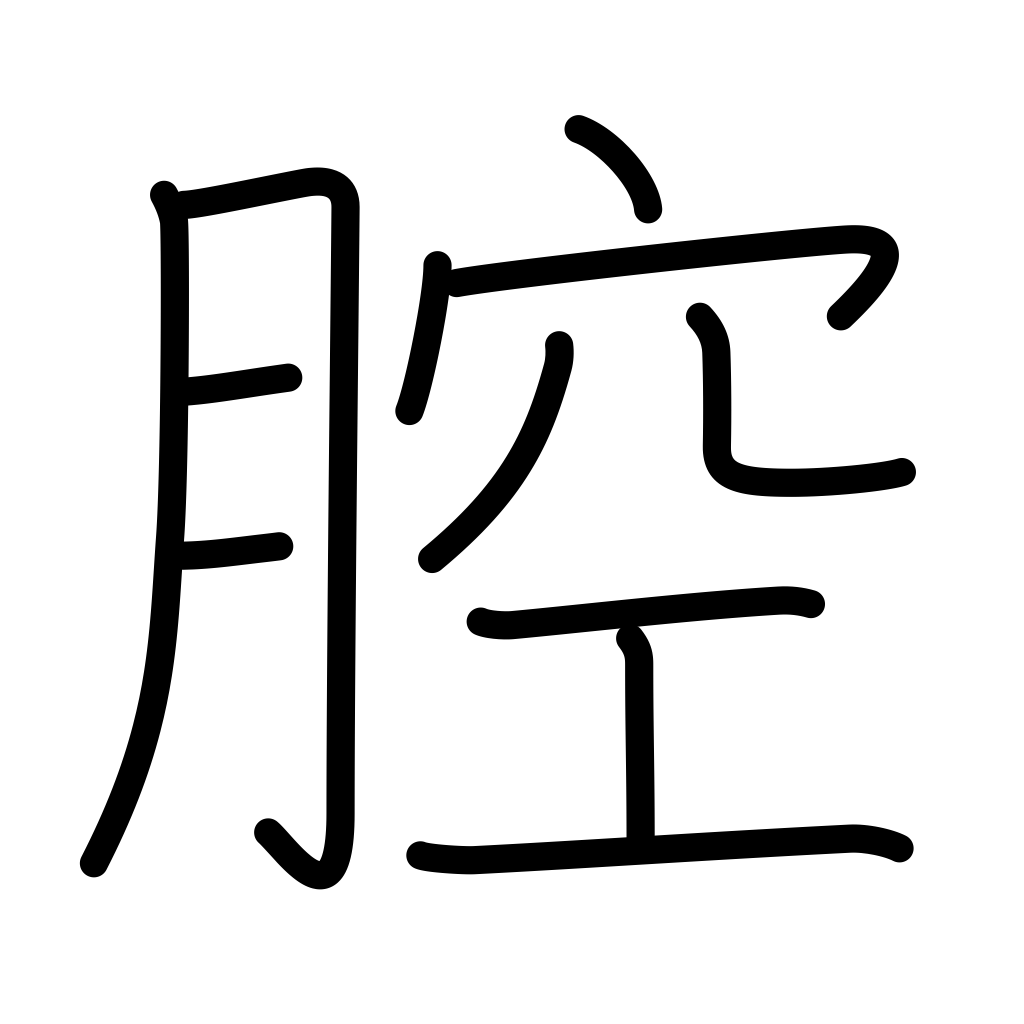
Meaning: body cavity